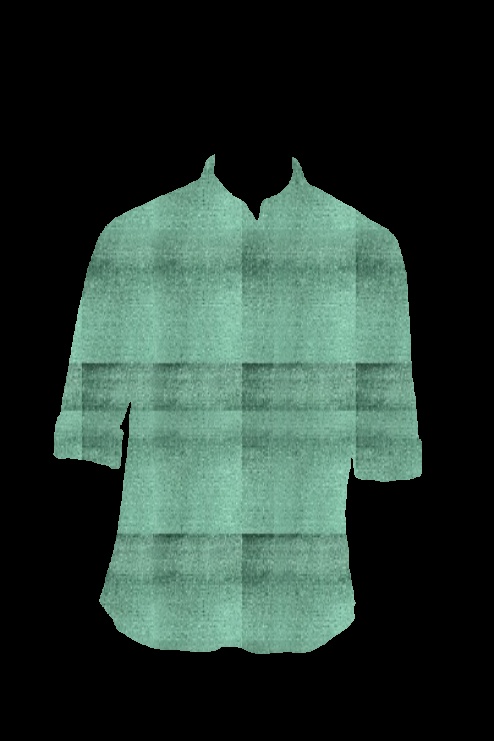
green plaid button up tee